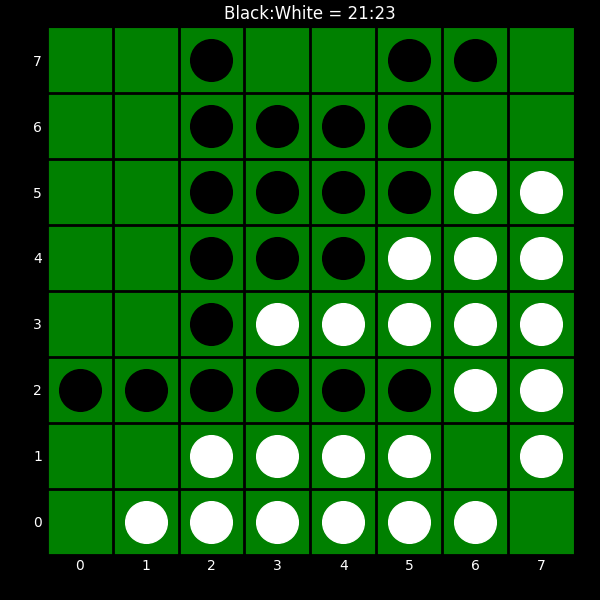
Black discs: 21
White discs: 23